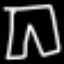
Label: pants